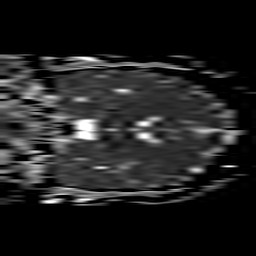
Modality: ADC
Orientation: coronal
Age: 44
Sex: female
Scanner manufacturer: philips
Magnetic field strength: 3 T
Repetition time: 3.082 s
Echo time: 0.076 s